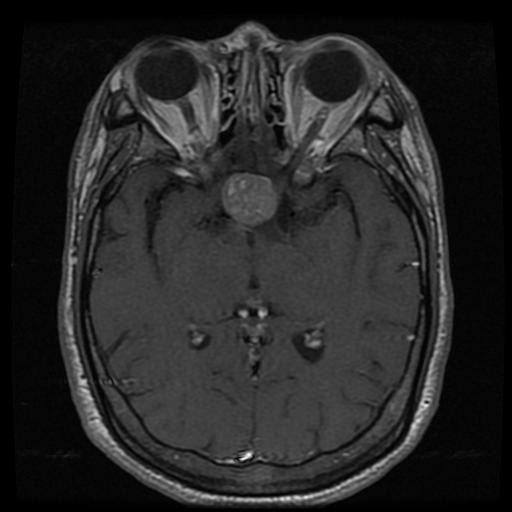
Label: pituitary